Question: I'm using setCell to set the value of a cell , and after that enabling the cell for editing
'''
grid.jqGrid('setCell','1','Valid','5');
grid.jqGrid('editRow','1', false);
'''
but the result ist i cant click any longer on the cell ?

after calling serCell the cell cant by any longer editable.
How can i make this cell again editable ?
Thanks
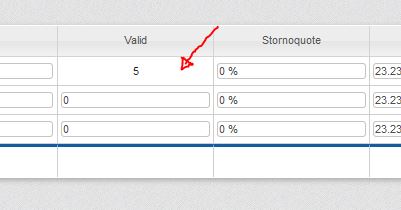
Answer: from the comment i find the solution
instead to set the column value like this
'grid.jqGrid('setCell','1','Valid','5');'
you need to set it like this :
'$('#1_Valid').val('5');'